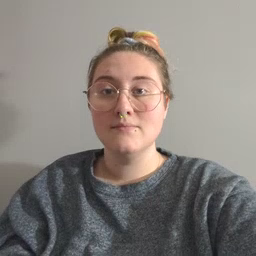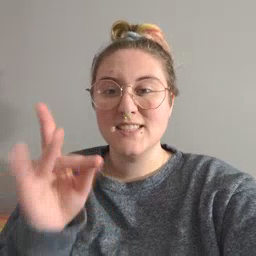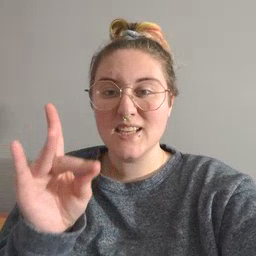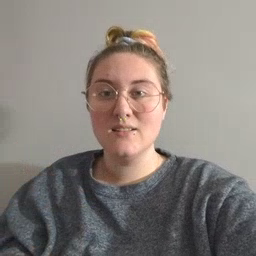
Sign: sticky